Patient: sex M, age 43
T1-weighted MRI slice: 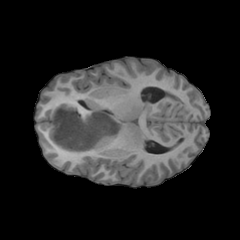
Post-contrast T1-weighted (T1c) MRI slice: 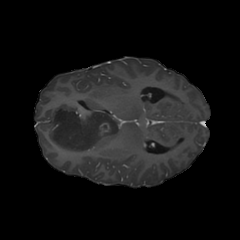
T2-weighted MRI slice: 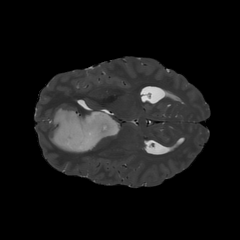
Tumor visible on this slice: yes
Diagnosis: Astrocytoma, IDH-mutant
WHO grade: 4